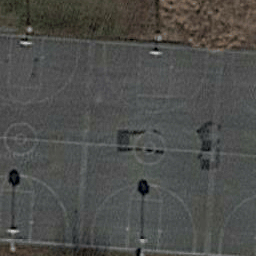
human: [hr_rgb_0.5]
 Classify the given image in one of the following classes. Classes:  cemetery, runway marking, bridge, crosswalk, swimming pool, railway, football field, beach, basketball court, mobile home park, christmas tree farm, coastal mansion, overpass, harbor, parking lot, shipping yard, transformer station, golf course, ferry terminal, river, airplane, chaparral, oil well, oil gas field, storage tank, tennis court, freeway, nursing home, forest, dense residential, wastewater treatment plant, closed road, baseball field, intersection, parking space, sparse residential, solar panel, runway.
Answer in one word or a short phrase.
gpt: basketball court